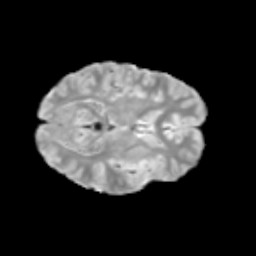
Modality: T2w
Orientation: axial
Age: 12
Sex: female
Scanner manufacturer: siemens
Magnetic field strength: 3 T
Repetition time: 3.8 s
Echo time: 0.07 s